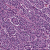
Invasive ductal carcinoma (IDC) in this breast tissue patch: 1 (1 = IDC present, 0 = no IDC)